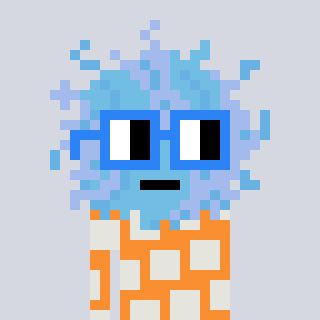
a pixel art character with square blue glasses, a lint-shaped head and a orange-colored body on a cool background